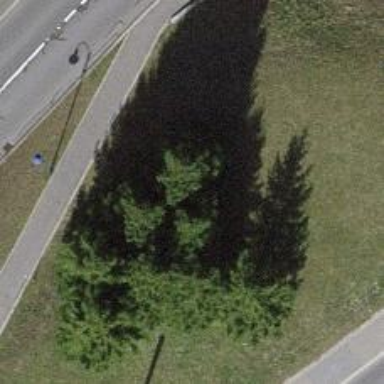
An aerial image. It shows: Urban tree with evergreen needle-leaved foliage.